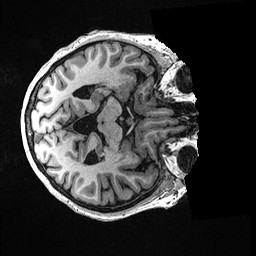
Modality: T1w
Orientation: axial
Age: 64
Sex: female
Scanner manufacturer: ge
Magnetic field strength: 3 T
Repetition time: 0.006952 s
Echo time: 0.00292 s